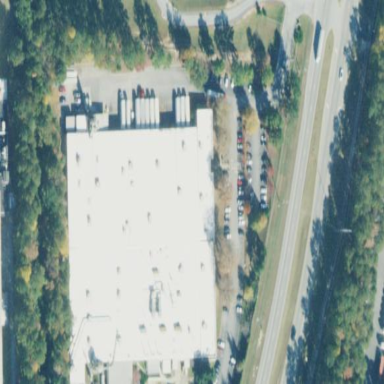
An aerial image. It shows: Warehouse.